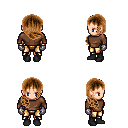
a pixel art fantasy rpg character, female body template, human, light skin, brown long-sleeve shirt, gold greaves, brown right-swept hairstyle, metal gloves, black shoes, four views (front, back, left, right), 2x2 character sprite sheet, small pixel art, hard edges, no anti-aliasing